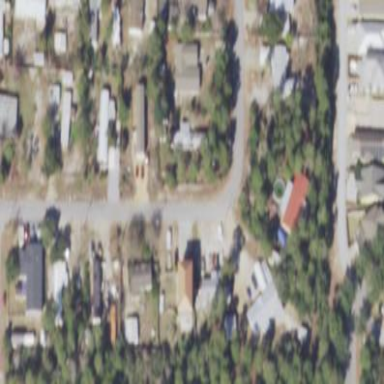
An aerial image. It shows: Residential area designated as trailer park.